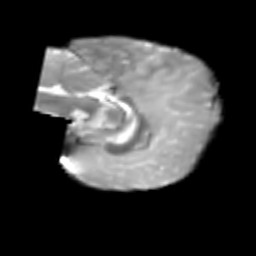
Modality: T2w
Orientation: sagittal
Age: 6
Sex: male
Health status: healthy